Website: apple
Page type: cart
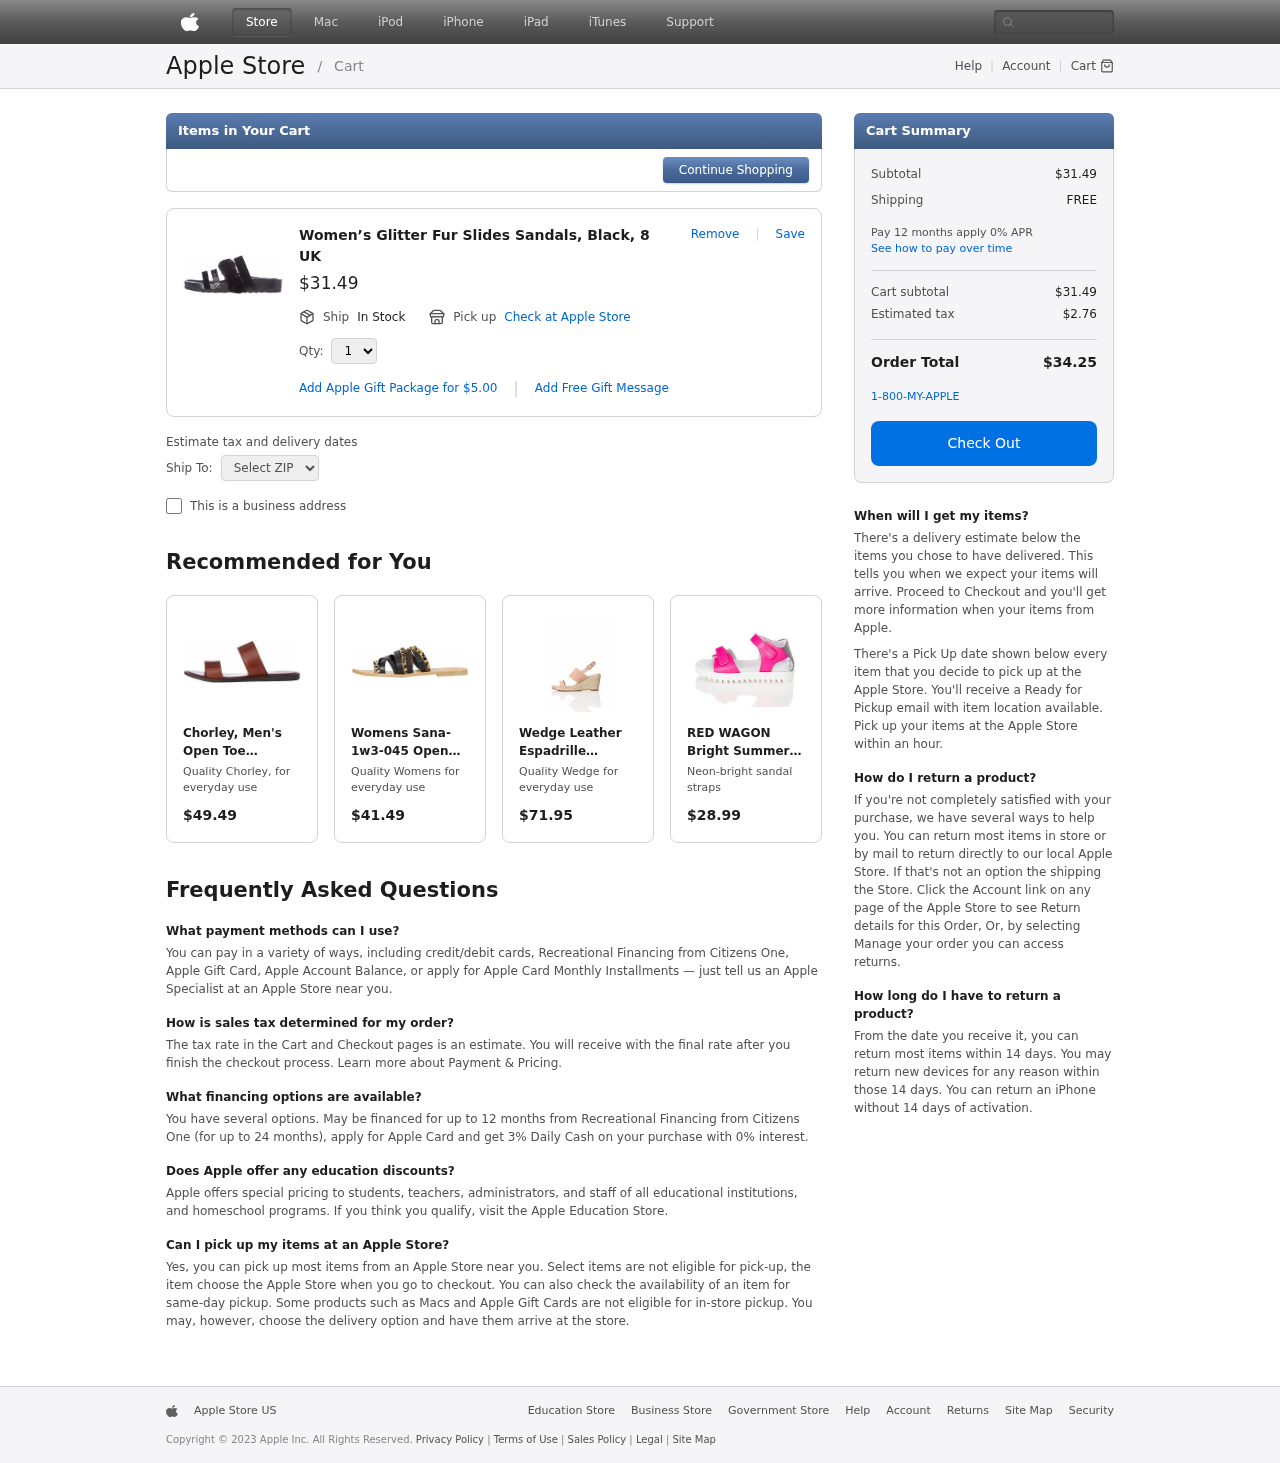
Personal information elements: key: PII_POSTCODE
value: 91431
Product elements: key: PRODUCT1_NAME
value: Women’s Glitter Fur Slides Sandals, Black, 8 UK
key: PRODUCT1_PRICE
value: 31.49
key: PRODUCT1_QUANTITY
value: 1
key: PRODUCT2_DESC
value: Quality Chorley, for everyday use
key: PRODUCT2_NAME
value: Chorley, Men's Open Toe Sandals
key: PRODUCT2_PRICE
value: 49.49
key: PRODUCT3_DESC
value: Quality Womens for everyday use
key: PRODUCT3_NAME
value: Womens Sana-1w3-045 Open Toe Sandals
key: PRODUCT3_PRICE
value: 41.49
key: PRODUCT4_DESC
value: Quality Wedge for everyday use
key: PRODUCT4_NAME
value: Wedge Leather Espadrille Women's Peeptoe Sandals
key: PRODUCT4_PRICE
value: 71.95
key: PRODUCT5_DESC
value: Neon-bright sandal straps
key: PRODUCT5_NAME
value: RED WAGON Bright Summer Velcro Strap, Girls’ Ankle Strap Sandals
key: PRODUCT5_PRICE
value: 28.99
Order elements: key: ORDER_SUBTOTAL
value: $31.49
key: ORDER_SHIPPING_COST
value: FREE
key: ORDER_SUBTOTAL2
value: $31.49
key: ORDER_TAX
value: $2.76
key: ORDER_TOTAL
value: $34.25